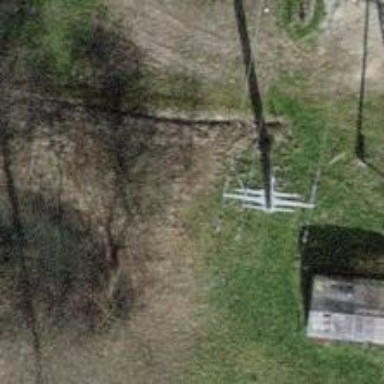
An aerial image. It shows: Minor power line.